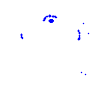
Particle: proton